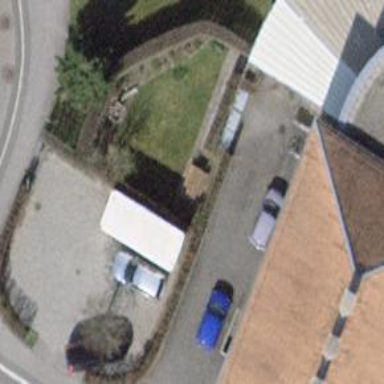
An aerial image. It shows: Hedge acting as barrier.